Interaction volume radius: 10 \u00c5
Interaction volume height: 10 \u00c5
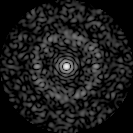
Disorder parameter: 0.8401